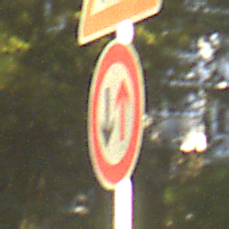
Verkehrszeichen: VorrangDesGegenverkehrs
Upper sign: Arbeitsstelle
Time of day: SunriseSunset
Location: Outdoor (Nature)
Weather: PartlyCloudy
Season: NotSpecified
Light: Natural